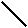
Label: cloud